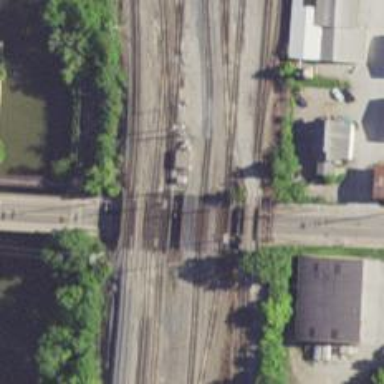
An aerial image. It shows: Abandoned railway bridge leading to yard area.